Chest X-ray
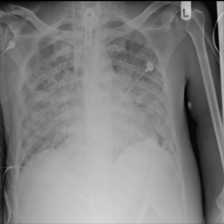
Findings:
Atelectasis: negative
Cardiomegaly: negative
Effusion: negative
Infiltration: negative
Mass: negative
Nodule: negative
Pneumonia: negative
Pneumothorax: negative
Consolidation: negative
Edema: negative
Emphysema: negative
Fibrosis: negative
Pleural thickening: negative
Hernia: negative